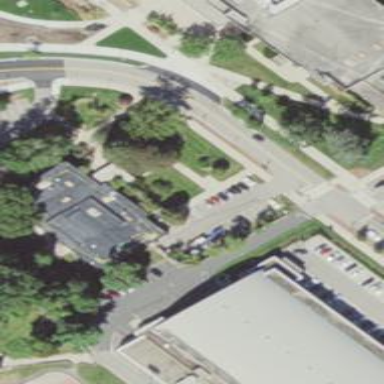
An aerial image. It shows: University building.